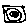
Label: square